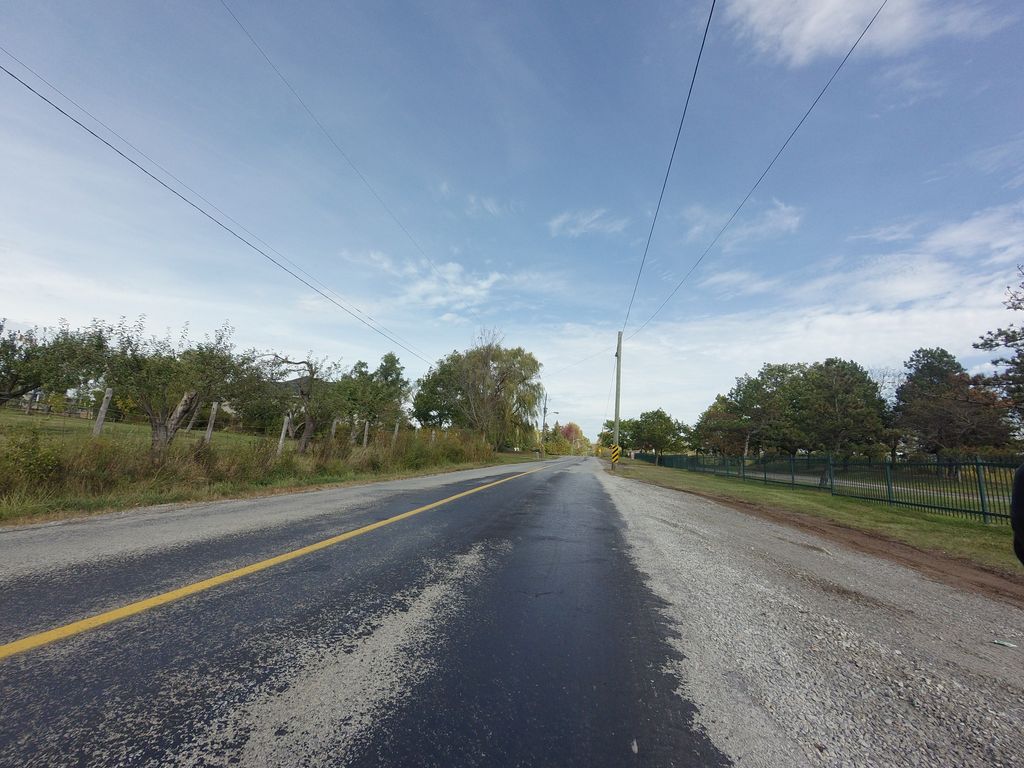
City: hamilton